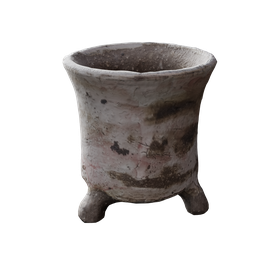
Label: decoration